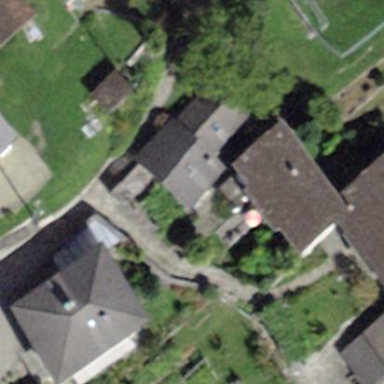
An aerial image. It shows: Detached building.